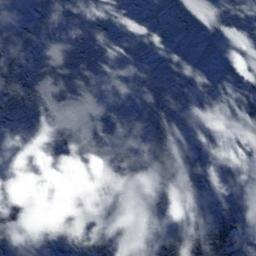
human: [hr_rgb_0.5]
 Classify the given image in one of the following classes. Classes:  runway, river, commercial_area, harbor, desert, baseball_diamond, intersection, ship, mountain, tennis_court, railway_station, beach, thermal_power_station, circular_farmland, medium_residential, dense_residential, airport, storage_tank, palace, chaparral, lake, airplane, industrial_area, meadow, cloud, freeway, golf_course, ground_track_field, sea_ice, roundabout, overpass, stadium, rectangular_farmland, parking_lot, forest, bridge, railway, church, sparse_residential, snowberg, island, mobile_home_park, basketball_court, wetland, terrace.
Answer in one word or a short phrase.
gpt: cloud